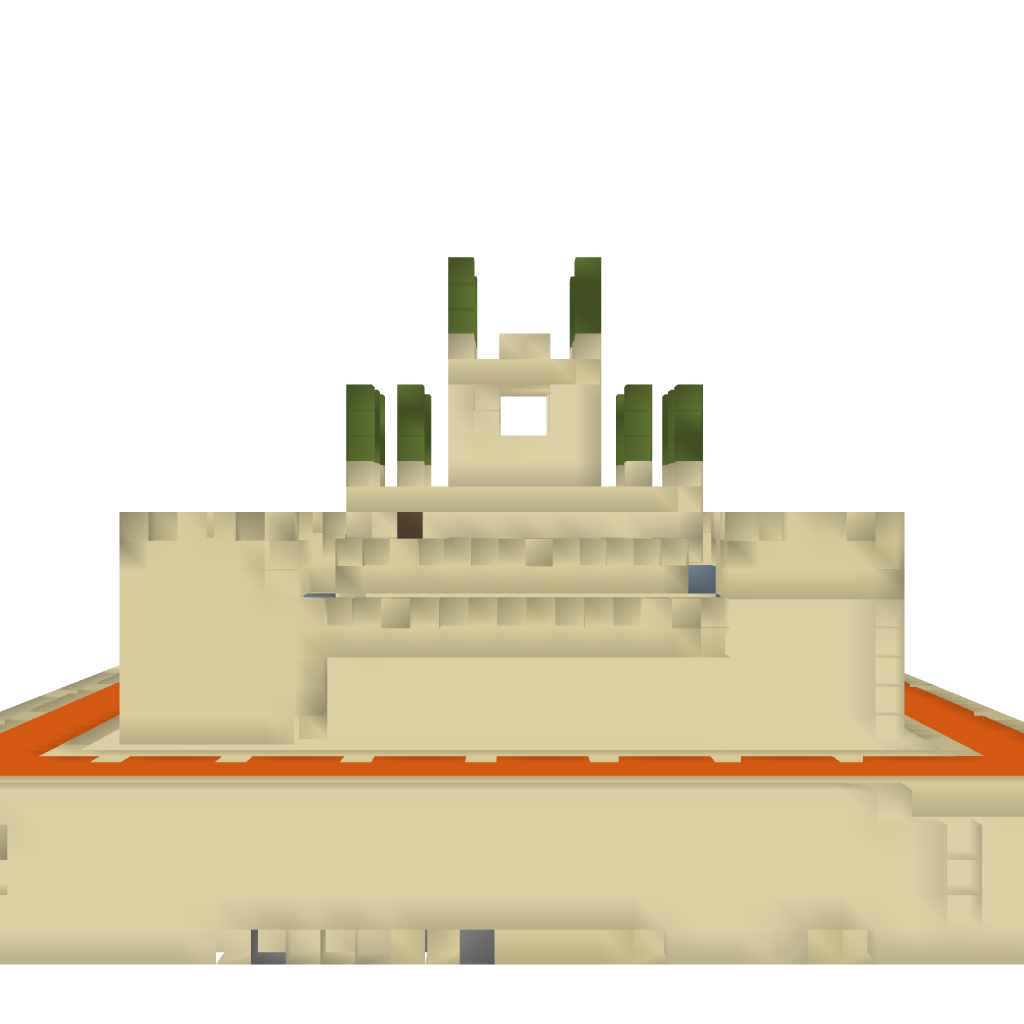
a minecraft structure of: sand castle